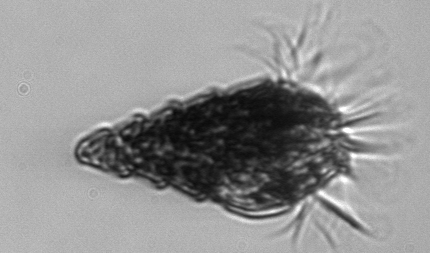
Label: Laboea_strobila